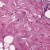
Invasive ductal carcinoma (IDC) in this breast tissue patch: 0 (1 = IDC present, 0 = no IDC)